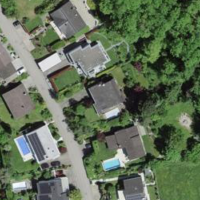
EUNIS habitat code: 55
Species observed at this site:
Salvia glutinosa